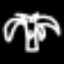
Label: palm tree